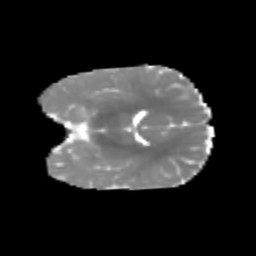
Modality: MD
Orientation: coronal
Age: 5
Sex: female
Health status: healthy